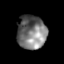
Tissue: skin
Cell type: Fibroblasts
Senescence score: 0.2789
Nuclear area (px): 955
Mean DAPI intensity: 118.202